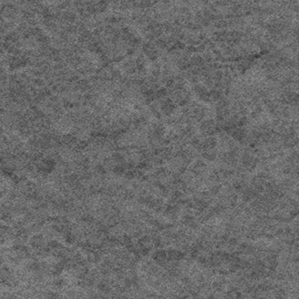
Label: frost